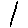
Label: line